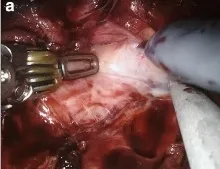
(a) Lateral lobe dissection.
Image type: medical_photograph (other_medical_photograph)